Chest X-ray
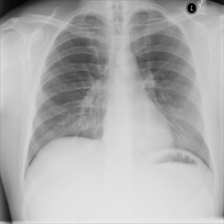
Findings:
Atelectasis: negative
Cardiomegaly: negative
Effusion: negative
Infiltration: negative
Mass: negative
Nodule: negative
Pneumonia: negative
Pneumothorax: negative
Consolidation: negative
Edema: negative
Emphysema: negative
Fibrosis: negative
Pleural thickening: negative
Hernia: negative